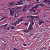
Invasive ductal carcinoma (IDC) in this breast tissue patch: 1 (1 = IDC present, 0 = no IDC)